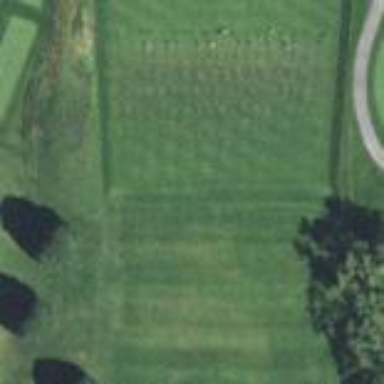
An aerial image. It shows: Grassy area used as driving range for golf.